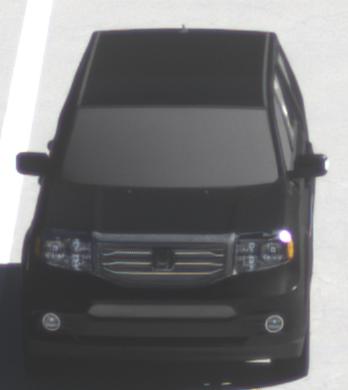
Make: Honda
Model: Pilot
Detailed model: Gen. 2 Facelift
Model produced from: 2012
Model produced until: 2015
Doors: 5
Color: black
Road condition: dry road
Daytime: morning or afternoon
Contrast: high contrast